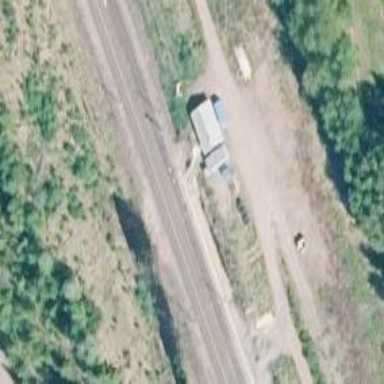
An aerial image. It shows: Site related to railway infrastructure.